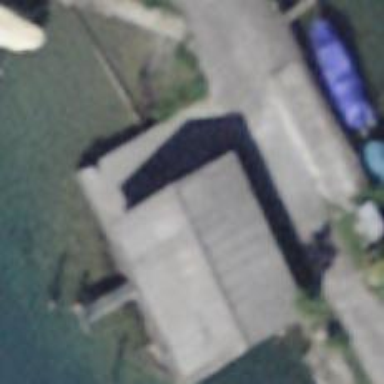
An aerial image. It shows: Boat storage area.